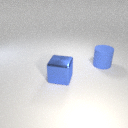
large blue rubber cylinder behind large blue metal cube